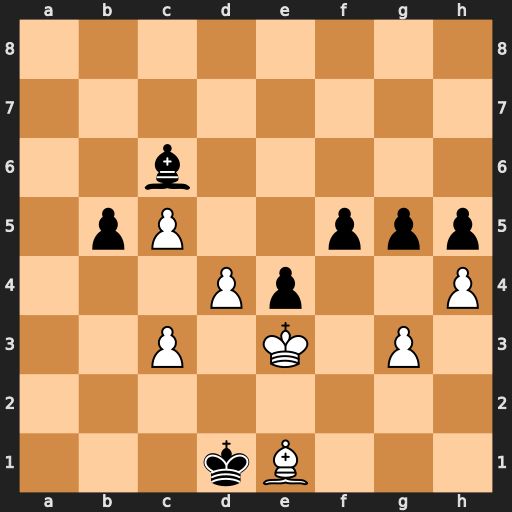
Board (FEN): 8/8/2b5/1pP2ppp/3Pp2P/2P1K1P1/8/3kB3
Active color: w
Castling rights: -
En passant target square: -
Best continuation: hxg5 Kxe1 g6 f4+ Kxf4 Kf2 g7 e3 g8=Q